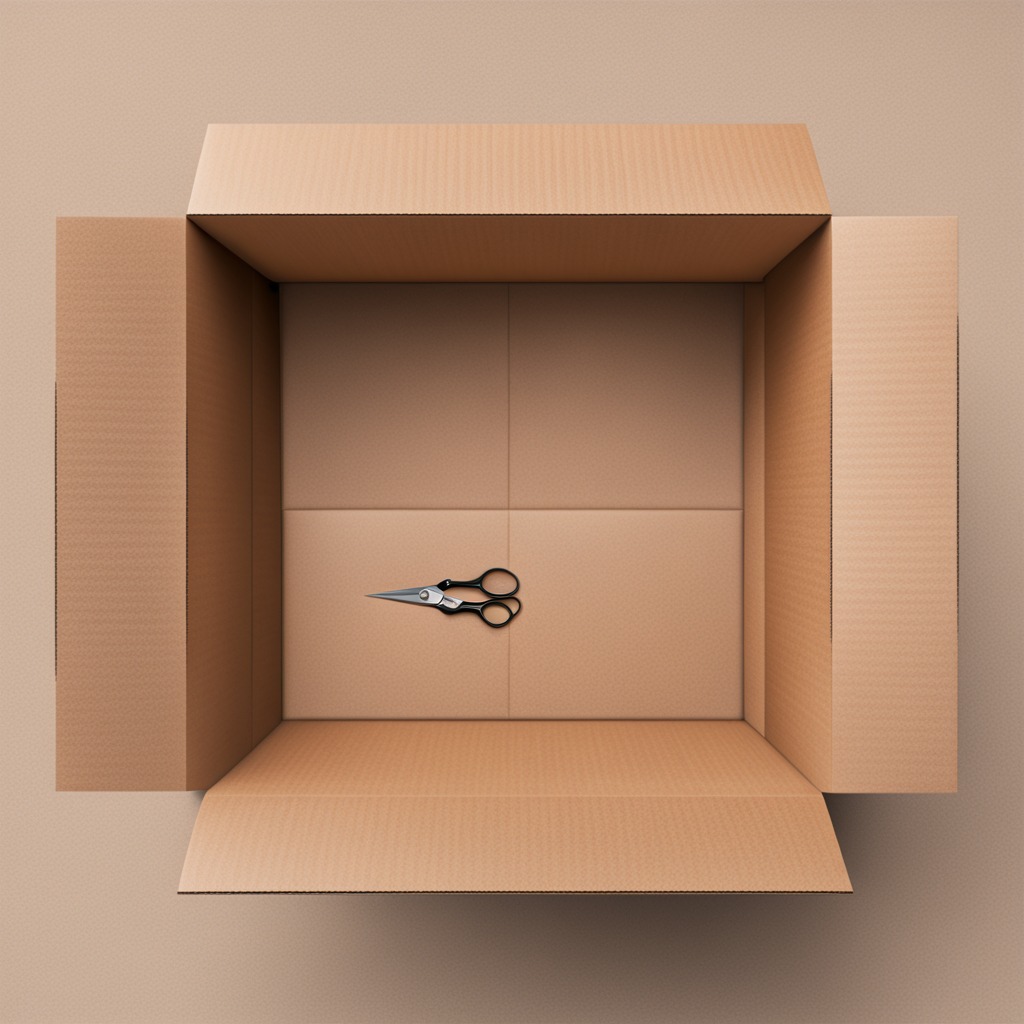
A scissor lying on a cardboard box surface in an outdoor workshop during daytime bright natural light soft shadows slightly creased but